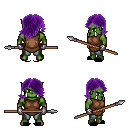
a pixel art fantasy rpg character, male body template, orc, green skin, brown tunic, teal pants, purple swoop hairstyle, metal gloves, black slippers, spear, four views (front, back, left, right), 2x2 character sprite sheet, small pixel art, hard edges, no anti-aliasing